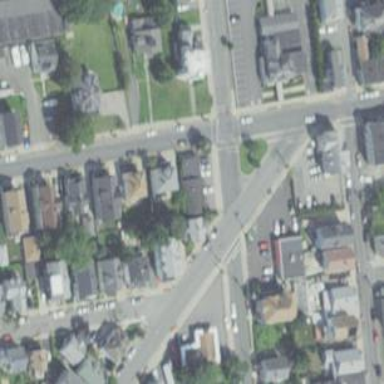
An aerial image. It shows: Stop road.